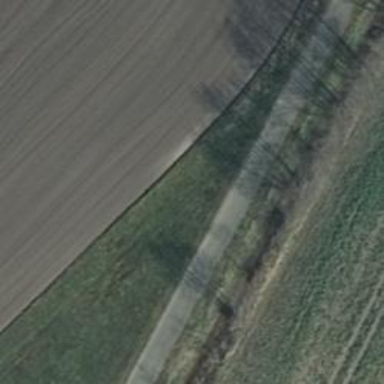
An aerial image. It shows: Unclassified road with asphalt surface.